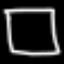
Label: square